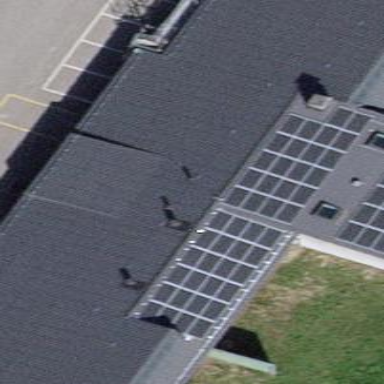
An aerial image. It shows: Solar photovoltaic panel generator.